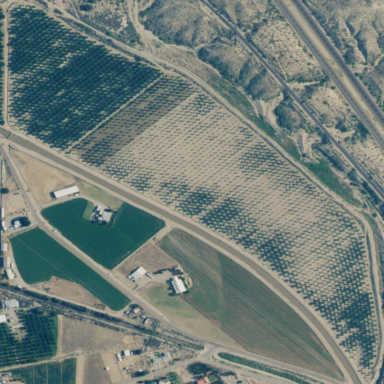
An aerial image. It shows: Orchard.